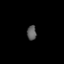
Tissue: lung
Cell type: Endothelial cells
Senescence score: 0.5976
Nuclear area (px): 134
Mean DAPI intensity: 92.843